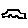
Label: car